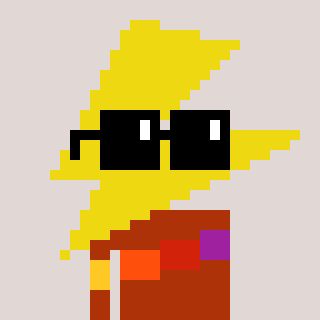
a pixel art character with square black sunglasses, a lightning bolt-shaped head and a hotbrown-colored body on a warm background